Question: Can you tell me how we can make a small window like shown in google search home page(ad of chrome).Which will load when websites loads, it should be movable ,able to close it and also place it in a specific location of webpage

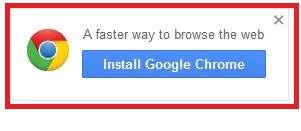
Answer: Using 'jQuery' you can do this easily
'''
<div id="dialog" style="display: none; ">
<p>A basic dialog window</p>
</div>
'''
'''
$(function() {
$("#dialog").dialog({
width:'300',
height:'100',
resizable:false,
position:[140,300] // x and y
});
});
'''
<URL>.
<URL>.